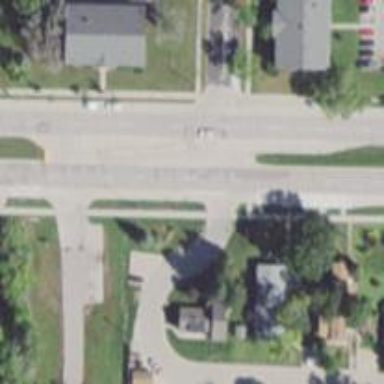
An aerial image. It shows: Unmarked crossing on the road.